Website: bh-photo
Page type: gifting
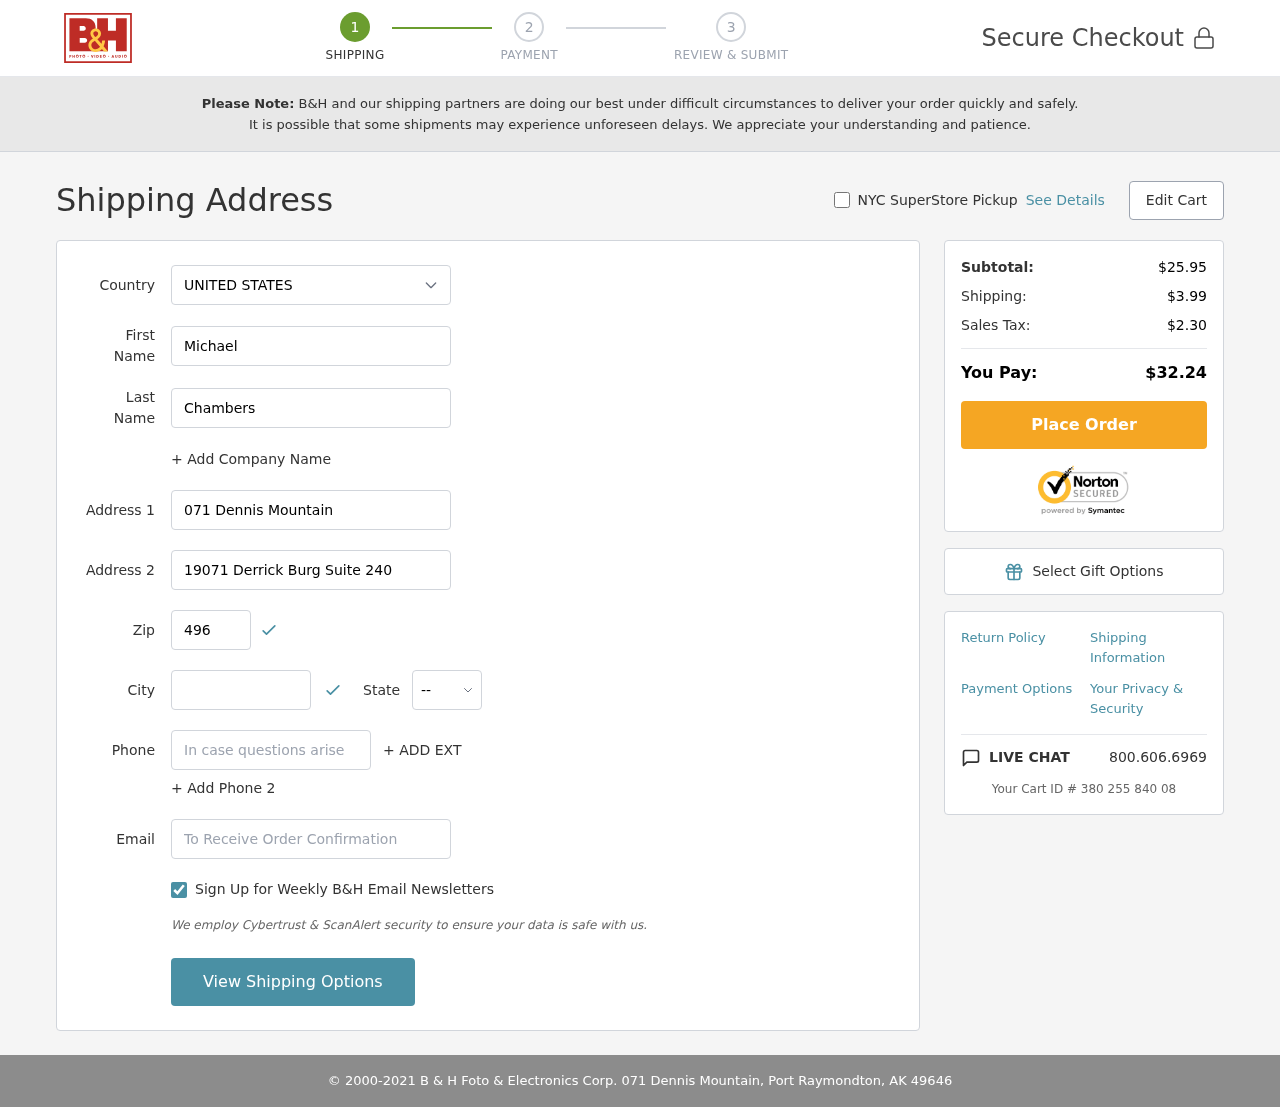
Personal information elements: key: PII_CITY
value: Port Raymondton
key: PII_COUNTRY
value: United States
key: PII_EMAIL
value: mchambers@yahoo.com
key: PII_FIRSTNAME
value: Michael
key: PII_LASTNAME
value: Chambers
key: PII_PHONE
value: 5945455602
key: PII_POSTCODE
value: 49646
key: PII_STATE_ABBR
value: AK
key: PII_STREET
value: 071 Dennis Mountain
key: PII_STREET2
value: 19071 Derrick Burg Suite 240
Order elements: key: ORDER_SUBTOTAL
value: $25.95
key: ORDER_SHIPPING_COST
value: $3.99
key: ORDER_TAX
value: $2.30
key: ORDER_TOTAL
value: $32.24
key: ORDER_ID
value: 380 255 840 08